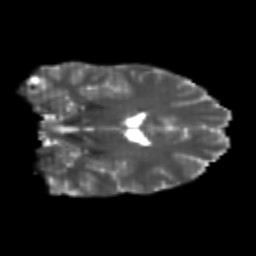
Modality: T2w
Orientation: coronal
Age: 22
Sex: female
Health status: healthy
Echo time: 0.074 s